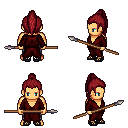
a pixel art fantasy rpg character, male body template, human, tanned skin, red robe, metal pants, brunette long topknot hairstyle, ghillies, spear, four views (front, back, left, right), 2x2 character sprite sheet, small pixel art, hard edges, no anti-aliasing